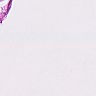
Metastatic tissue present: no